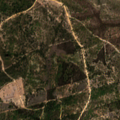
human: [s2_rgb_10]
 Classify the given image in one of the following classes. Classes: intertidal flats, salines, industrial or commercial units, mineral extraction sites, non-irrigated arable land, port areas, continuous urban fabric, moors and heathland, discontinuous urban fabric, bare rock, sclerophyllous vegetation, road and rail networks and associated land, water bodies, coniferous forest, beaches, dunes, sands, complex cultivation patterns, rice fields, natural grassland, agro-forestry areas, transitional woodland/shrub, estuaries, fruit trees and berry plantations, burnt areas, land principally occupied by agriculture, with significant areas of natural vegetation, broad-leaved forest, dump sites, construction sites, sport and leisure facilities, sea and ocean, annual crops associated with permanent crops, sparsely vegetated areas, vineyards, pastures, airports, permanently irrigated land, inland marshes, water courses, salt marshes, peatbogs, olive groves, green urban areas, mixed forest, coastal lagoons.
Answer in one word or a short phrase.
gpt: agro-forestry areas, broad-leaved forest